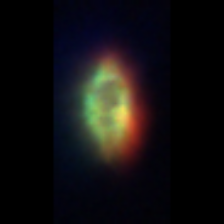
Taxon: Heterocapsa
Group: Dinoflagellates